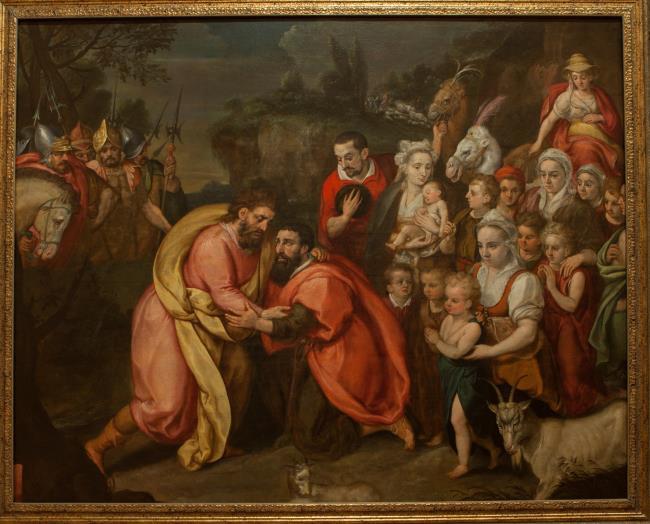
Title: The meeting between Jacob and Esau (Genesis 32-33)
Artist: Anoniem (Zuidelijke Nederlanden (historische regio)) jaren 1570 possibly Pseudo-Maerten de Vos
Earliest date: 1566
Latest date: 1570
Genre: painting
Iconography: cattle
Keywords: Old Testament and Apocrypha, horse, dromedary, goat, soldier, knapsack, toddler, infant, mountain landscape as background